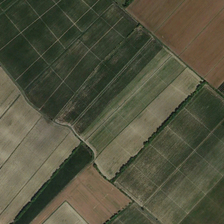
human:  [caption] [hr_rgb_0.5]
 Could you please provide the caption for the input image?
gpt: green fields are surrounded by bare land .

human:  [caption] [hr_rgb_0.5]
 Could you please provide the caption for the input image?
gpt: green fields are surrounded by bare land .

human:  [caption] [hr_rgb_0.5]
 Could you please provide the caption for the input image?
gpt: this is a vast and broomy farm .

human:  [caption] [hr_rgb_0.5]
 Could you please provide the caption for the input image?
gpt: this is a vast and broomy farm .

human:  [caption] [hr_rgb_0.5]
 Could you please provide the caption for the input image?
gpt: this is a vast and broomy farm .